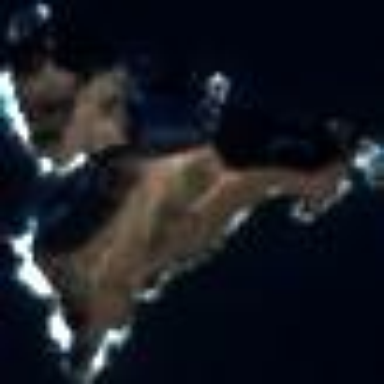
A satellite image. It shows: Islet located along the natural coastline.